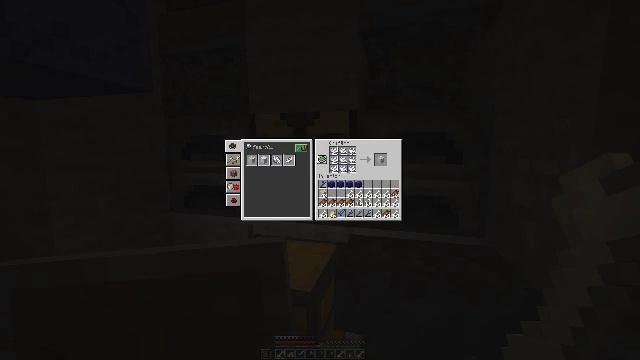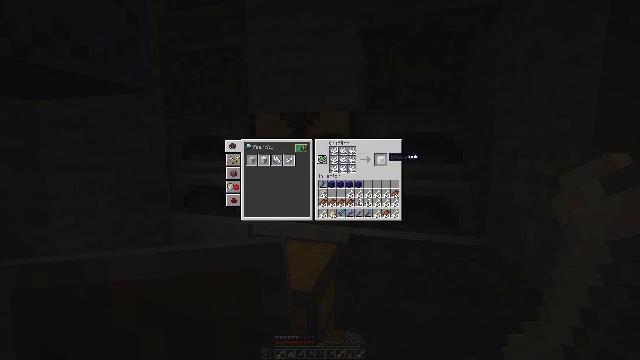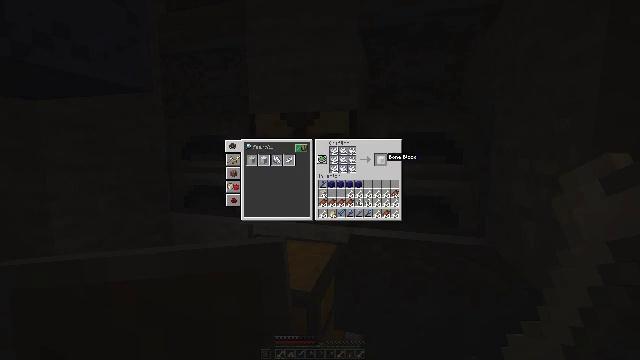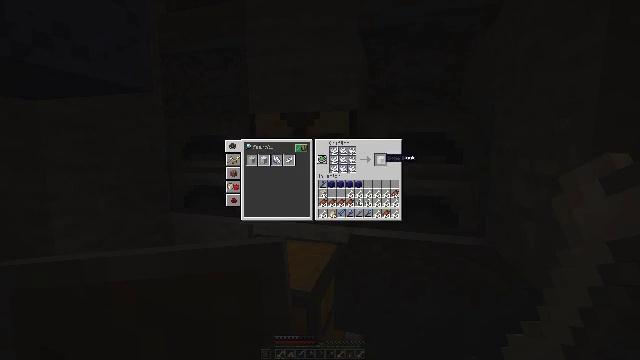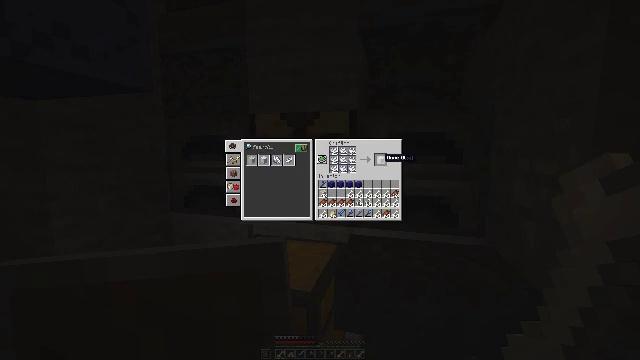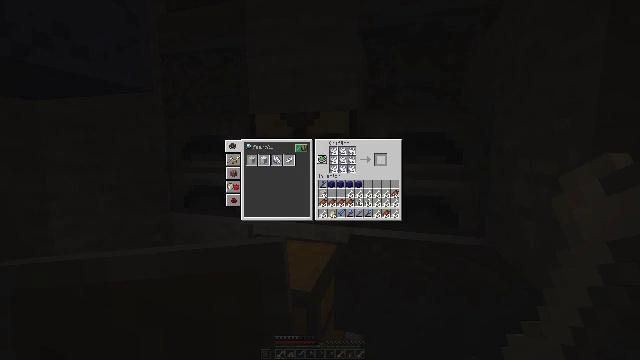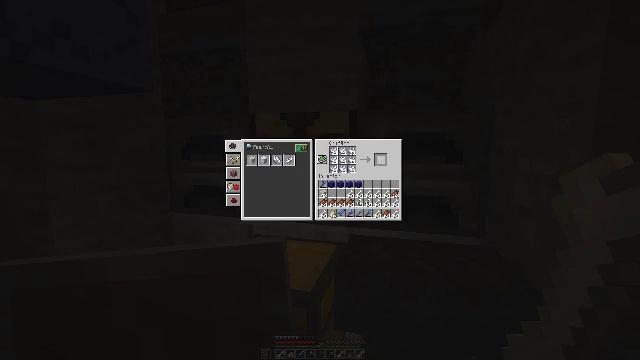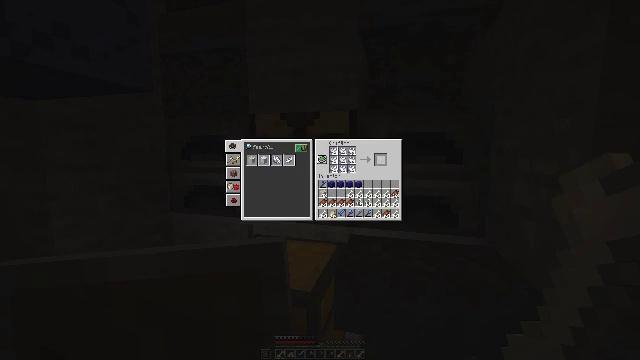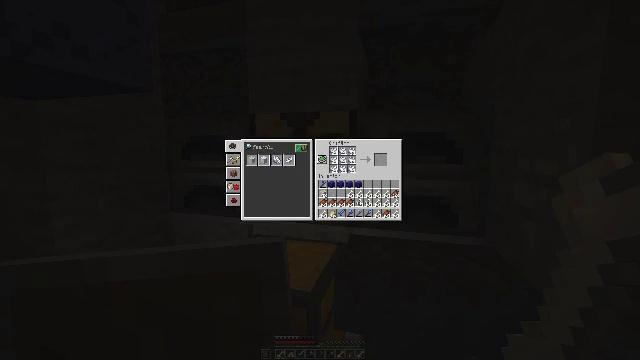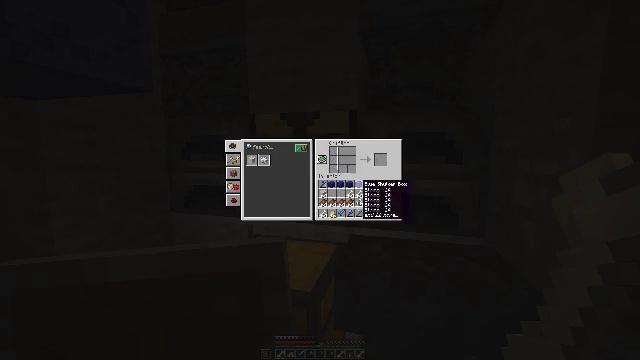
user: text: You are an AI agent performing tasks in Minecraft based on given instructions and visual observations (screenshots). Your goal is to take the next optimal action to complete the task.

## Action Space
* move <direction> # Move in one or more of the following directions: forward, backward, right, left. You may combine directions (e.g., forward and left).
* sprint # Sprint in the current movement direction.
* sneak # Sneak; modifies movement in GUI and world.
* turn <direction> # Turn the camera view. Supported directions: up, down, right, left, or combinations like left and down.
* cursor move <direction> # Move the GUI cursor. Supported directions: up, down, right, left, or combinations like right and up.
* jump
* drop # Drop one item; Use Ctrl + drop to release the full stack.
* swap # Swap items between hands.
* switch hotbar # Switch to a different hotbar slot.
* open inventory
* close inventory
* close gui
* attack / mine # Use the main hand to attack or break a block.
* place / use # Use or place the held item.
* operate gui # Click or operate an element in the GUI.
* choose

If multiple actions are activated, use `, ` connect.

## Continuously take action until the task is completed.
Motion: motion action
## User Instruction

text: Open the crafting table to craft a bone block.
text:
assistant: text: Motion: sneak
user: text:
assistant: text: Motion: sneak
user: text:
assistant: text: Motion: sneak
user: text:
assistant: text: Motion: sneak
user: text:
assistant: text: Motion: sneak, attack / mine
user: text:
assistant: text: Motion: sneak, attack / mine
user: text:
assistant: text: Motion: sneak, attack / mine
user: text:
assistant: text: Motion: sneak, turn left and down
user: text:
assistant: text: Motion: sneak, turn left and down
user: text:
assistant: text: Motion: sneak